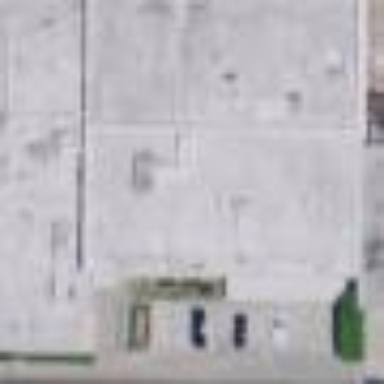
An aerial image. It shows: Industrial building.